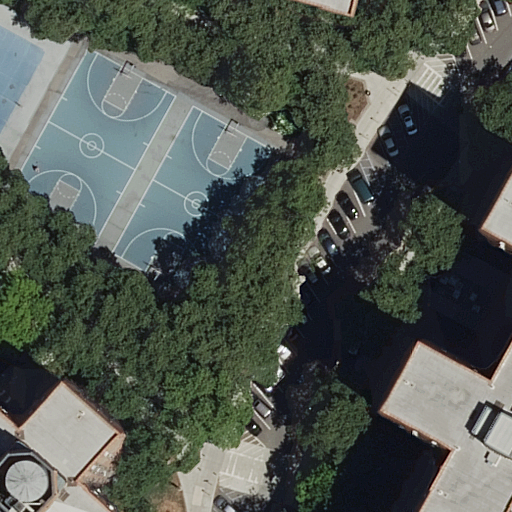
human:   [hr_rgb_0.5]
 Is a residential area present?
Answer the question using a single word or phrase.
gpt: yes

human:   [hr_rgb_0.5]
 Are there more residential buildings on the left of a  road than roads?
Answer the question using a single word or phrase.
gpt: no

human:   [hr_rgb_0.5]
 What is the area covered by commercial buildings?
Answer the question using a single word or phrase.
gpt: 0m2

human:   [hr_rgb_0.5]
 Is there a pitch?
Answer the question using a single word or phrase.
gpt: yes

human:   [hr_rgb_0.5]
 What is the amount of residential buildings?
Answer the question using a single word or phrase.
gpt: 3

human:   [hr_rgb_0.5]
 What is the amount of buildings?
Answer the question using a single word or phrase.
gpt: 3

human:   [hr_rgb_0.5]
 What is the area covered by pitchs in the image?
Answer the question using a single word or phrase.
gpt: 768m2

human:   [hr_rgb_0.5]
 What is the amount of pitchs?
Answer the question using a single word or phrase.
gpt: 3

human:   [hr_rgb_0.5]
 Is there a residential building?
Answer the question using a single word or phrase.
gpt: yes

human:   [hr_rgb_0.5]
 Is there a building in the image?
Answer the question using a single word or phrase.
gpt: yes

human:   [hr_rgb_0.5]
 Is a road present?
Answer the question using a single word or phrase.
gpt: yes

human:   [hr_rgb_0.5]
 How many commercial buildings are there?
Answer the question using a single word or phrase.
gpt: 0

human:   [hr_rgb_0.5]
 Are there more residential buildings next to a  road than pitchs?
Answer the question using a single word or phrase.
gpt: no

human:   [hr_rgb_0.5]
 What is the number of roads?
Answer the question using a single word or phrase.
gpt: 3

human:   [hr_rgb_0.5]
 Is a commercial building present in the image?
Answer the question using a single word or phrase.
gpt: no

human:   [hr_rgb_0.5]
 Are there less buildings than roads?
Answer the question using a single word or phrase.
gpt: no

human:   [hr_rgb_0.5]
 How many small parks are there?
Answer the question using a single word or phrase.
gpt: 0

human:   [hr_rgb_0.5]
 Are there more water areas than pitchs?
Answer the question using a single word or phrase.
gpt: no

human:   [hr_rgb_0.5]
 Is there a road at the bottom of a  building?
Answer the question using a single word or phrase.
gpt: yes

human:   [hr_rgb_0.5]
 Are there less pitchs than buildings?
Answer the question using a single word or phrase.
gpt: no

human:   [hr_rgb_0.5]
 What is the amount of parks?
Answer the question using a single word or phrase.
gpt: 1

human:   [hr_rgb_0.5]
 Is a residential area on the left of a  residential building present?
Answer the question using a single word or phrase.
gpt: yes

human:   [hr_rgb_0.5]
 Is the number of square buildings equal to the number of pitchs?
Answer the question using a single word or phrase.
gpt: no

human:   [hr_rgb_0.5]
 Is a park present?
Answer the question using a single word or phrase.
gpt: yes

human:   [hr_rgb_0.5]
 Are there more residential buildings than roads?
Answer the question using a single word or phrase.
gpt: no

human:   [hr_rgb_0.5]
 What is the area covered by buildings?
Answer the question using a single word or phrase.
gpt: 2212m2

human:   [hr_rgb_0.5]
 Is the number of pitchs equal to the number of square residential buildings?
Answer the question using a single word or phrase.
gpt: no

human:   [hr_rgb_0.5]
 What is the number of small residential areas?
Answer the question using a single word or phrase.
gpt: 0

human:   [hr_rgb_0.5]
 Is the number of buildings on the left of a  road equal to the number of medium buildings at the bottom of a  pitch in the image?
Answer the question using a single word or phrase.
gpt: no

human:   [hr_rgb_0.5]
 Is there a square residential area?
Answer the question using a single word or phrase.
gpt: no

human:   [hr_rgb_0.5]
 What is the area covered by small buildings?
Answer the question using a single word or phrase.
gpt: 0m2

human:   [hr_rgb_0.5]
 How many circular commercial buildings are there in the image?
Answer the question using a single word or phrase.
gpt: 0

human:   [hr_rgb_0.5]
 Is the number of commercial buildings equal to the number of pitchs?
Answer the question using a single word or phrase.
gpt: no

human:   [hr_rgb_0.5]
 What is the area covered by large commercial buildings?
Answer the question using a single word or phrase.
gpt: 0m2

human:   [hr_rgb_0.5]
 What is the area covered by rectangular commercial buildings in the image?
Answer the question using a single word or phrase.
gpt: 0m2

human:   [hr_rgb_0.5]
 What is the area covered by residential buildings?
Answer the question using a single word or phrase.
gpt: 2212m2

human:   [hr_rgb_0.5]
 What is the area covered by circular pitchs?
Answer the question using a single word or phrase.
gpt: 0m2

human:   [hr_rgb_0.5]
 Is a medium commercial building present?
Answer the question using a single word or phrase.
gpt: no

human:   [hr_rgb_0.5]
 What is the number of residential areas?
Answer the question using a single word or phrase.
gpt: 1

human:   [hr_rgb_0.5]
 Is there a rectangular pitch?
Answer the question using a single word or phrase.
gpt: yes

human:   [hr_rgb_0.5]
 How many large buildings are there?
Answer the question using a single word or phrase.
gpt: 2

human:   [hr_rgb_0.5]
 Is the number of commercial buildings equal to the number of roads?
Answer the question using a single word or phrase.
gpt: no

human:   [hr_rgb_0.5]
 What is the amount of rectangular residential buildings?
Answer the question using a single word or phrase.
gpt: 1

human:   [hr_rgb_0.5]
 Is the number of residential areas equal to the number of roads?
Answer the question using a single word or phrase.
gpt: no

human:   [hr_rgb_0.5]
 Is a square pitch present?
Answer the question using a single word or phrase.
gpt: no

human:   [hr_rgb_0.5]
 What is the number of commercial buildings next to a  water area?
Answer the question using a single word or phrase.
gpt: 0

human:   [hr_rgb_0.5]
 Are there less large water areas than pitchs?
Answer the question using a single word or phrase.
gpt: yes

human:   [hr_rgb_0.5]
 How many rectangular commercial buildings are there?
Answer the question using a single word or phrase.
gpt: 0

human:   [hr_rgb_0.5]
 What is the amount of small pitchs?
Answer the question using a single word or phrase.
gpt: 2

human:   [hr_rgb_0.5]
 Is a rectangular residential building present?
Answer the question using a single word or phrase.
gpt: yes

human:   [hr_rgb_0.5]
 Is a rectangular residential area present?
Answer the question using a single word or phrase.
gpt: yes

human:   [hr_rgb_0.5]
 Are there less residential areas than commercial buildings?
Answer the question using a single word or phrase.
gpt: no

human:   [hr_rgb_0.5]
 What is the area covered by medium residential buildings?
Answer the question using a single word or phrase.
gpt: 149m2

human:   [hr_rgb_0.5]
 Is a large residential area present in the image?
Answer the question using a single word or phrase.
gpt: yes

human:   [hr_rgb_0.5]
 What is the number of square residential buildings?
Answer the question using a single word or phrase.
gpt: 0

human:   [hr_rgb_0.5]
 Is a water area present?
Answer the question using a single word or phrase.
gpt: no

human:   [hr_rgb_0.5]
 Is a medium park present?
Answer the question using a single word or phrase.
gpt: no

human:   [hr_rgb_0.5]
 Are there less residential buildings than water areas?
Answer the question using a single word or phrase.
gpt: no

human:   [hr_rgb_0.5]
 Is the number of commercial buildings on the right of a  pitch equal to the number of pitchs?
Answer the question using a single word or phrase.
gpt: no

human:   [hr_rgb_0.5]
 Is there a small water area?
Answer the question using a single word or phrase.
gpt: no

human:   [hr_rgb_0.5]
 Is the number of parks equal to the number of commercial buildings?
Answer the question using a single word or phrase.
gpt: no

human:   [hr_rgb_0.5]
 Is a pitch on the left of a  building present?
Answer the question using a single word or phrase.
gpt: yes

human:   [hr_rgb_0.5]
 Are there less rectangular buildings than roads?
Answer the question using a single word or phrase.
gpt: yes

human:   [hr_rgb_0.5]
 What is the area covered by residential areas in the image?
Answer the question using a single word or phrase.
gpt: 10614m2